Question: So I have multiple elements with class name 'ml', all different widths because of different text contents (not set in CSS).
for example:
'''
<li><a class="depth ml" title="">Login</a></li>
'''
I would like to append a new width to all of them, '+=5px' of the element's inner width
I've tried doing this, using jQuery:
'''
var elems = document.getElementsByClassName('ml');
for ( var i = 0; i < elems.length; i++ ) {
var num = 5;
var curr_width = elems[i].width();
elems[i].style.width=(curr_width+num)+'px';
}
'''
Nothing happened.
I tried using 'offsetWidth' and 'clientWidth'
'''
var curr_width = parseInt(elems[i].offsetWidth);
'''
but it added almost 40px, which I don't know where those came from. There isn't even padding or margins on those elements.
I just want the element's inner width appended.

Can anyone suggest a solution, or see why the jQuery isn't working?
Here is the markup:
'''
<body>
<div id="master_container">
<div class="container">
<div id="body">
<header>
<div id="homelink"></div>
<div id="links" class="topmenulist">
<ul id="nav" class="title">
<li><a class="depth ml" title="home">Home</a></li>
<li><a class="depth ml" title="BBTV1">BBTV1</a></li>
<li><a class="depth ml" title="BBTV">BBTV</a></li>
<li><a class="depth ml" title="About us" style="">About us</a></li>
</ul>
</div>
</header>
'''
and the relevant CSS:
'''
.depth {
position: relative;
font-size:25px;
text-decoration:none;
letter-spacing:2px;
text-transform:uppercase;
color: rgba(42,41,36,1.00);
}
.depth:before, .depth:after {
content: attr(title);
color: rgba(255,255,255,.1);
font-size:25px;
text-decoration:none;
letter-spacing:2px;
position: absolute;
}
.depth:before { top: 1px; left: 1px }
.depth:after { top: 2px; left: 2px }
/*_______________ NAVIGATOR _________________*/
#links {
position:relative;
left:469px;
top:80px;
width: 489px;
height:53px;
padding:0px;
padding-left:0px;
z-index:9999;
}
.topmenulist #nav {
list-style:none;
padding:0;
padding-top:10px;
}
.topmenulist #nav li {
float:left;
display:block;
position:relative;
text-indent:0px;
margin-left:0px;
}
.topmenulist #nav li a {
margin:0px;
padding:0px;
display:block;
font-size:25px;
text-decoration:none;
letter-spacing:2px;
text-transform:uppercase;
color:rgba(41,17,3,0.60);
text-wrap:suppress;
}
'''
note: .ml has no css
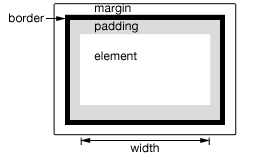
Answer: Just to point out, you're using pure JS -which is very brave of you ;) anyway, with jQuery, you could try something like below:
'''
$(window).load(function() {
$(".ml").each(function() { // this is kindof sugary way of doing for loop over array of elements - which is $(".ml")
var $this = $(this); // the current jQueried .ml element
var currentWidth = $this.width(); // get width of current element, width is a jQuery method: https://api.jquery.com/width/
var newWidth = currentWidth + 5; // increment the width
$this.width(newWidth); // pass in the new width as the parameter.
});
});
'''